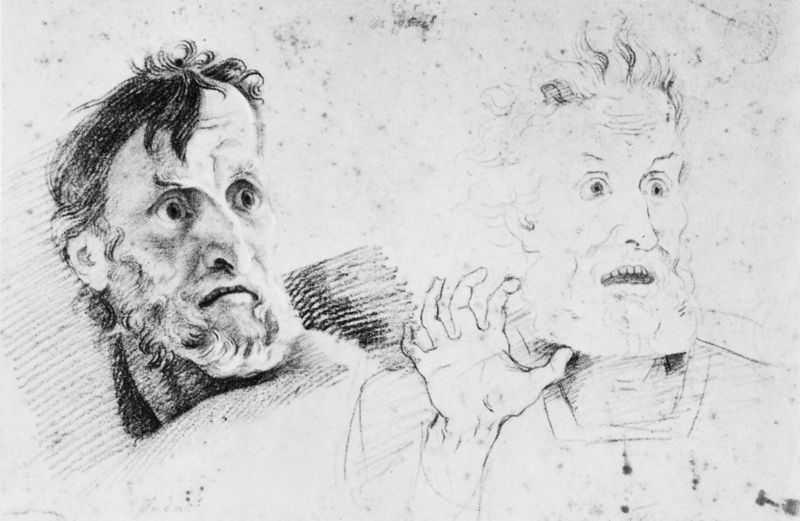
Titel: Kopf des Judas. Kopf und rechte Hand des Thomas
Künstler: Philipp Otto Runge
Institution: Hamburger Kunsthalle Inv.Nr.34162
Schlagwörter: hand, mann, schatten, weiß, grau, mund, nase, schwarz, skizze, zeichnung, bart, augen, entsetzen, gesicht, tod, portrait, porträt, haare, mantel, augenbrauen, locken, ohren, man, grafik, monochrom, ausdruck, angst, starr, face, striche, kohle, druck, schraffur, schwarzweiß, strich, furcht, panik, bleistift, stempel, stift, flecken, siegel, abwehr, schreck, beard, grauen, ekel, hair, men, anst, schraffu, wtf, grey, schwarz wei´, gruaen, änstlich, fingers